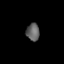
Tissue: lung
Cell type: Epithelial cells
Senescence score: 0.2125
Nuclear area (px): 227
Mean DAPI intensity: 96.053